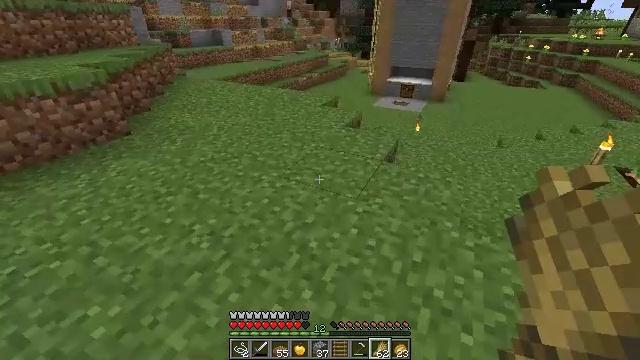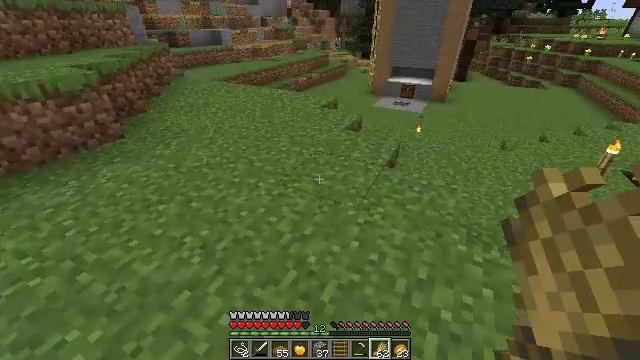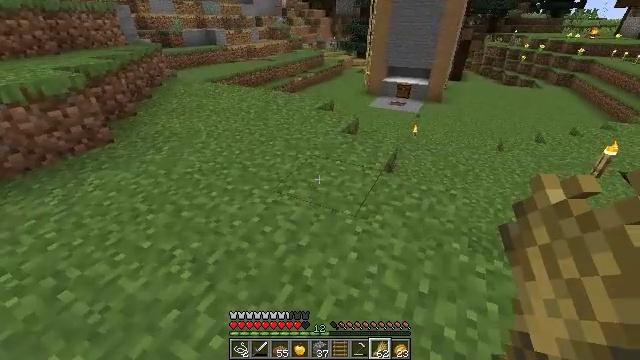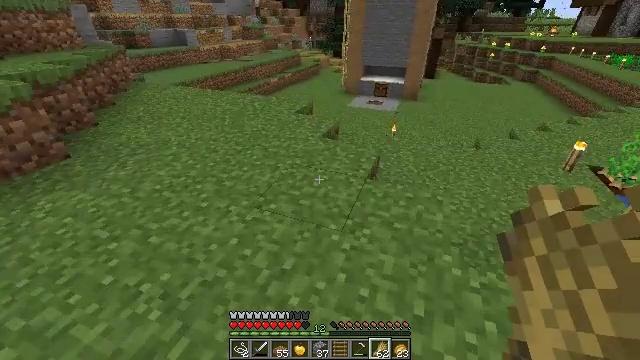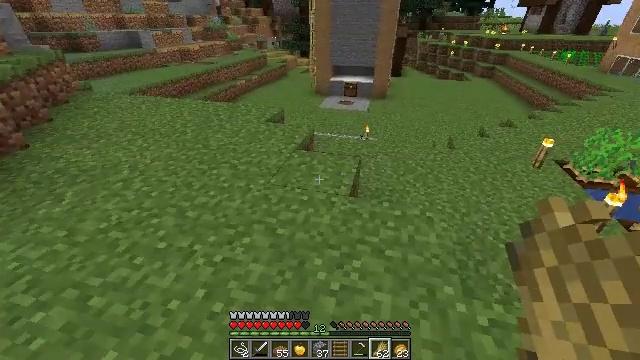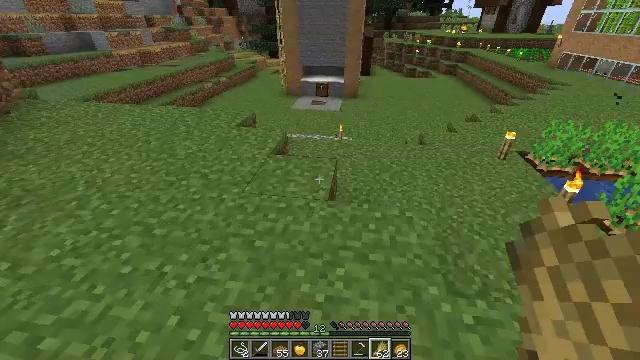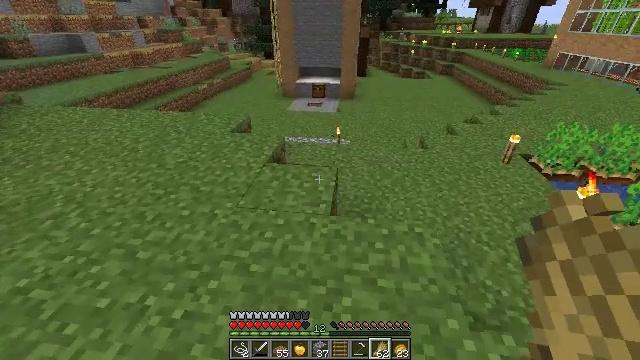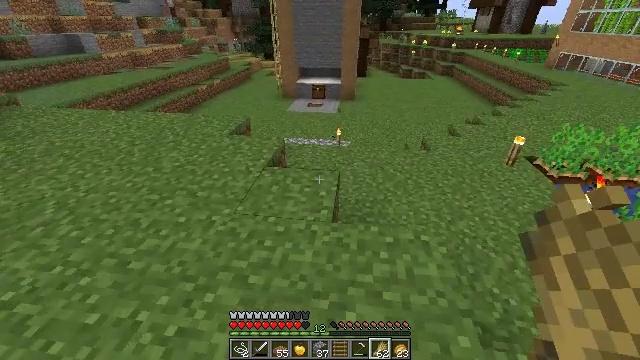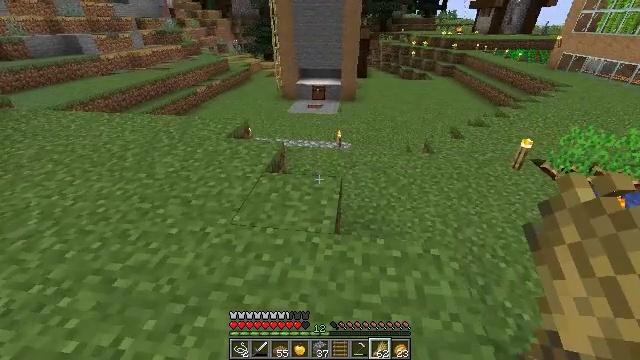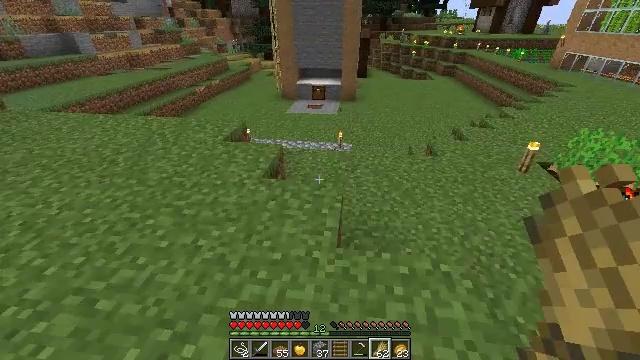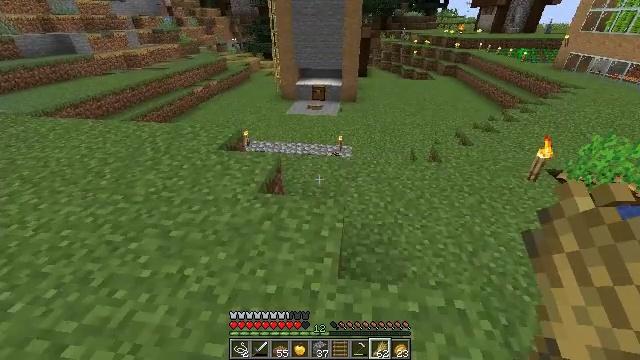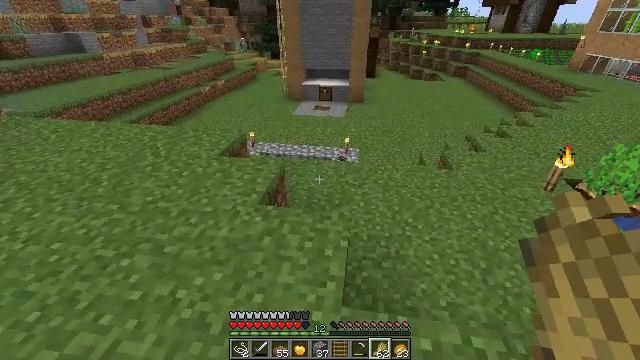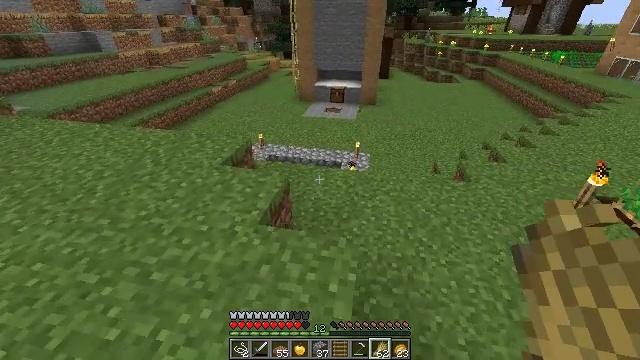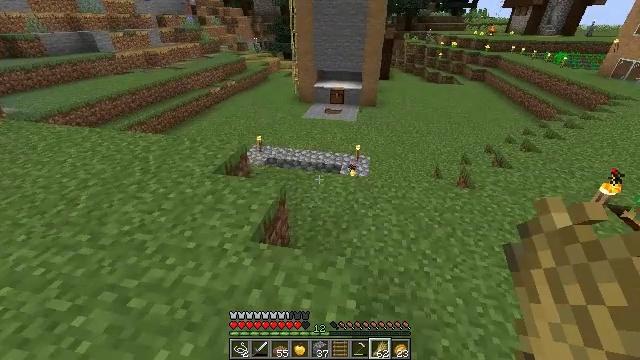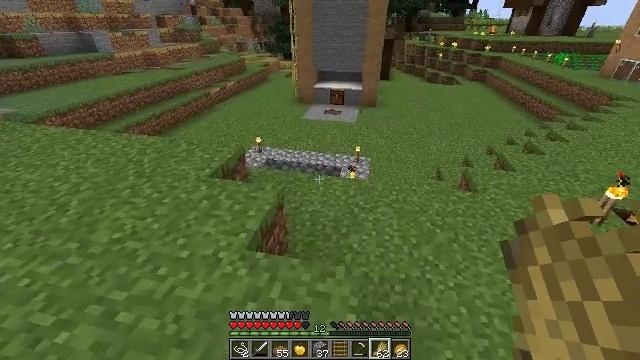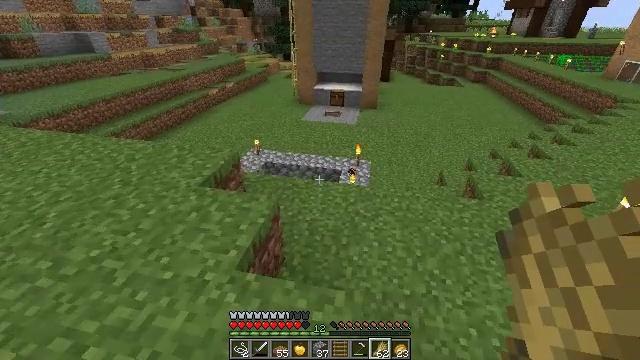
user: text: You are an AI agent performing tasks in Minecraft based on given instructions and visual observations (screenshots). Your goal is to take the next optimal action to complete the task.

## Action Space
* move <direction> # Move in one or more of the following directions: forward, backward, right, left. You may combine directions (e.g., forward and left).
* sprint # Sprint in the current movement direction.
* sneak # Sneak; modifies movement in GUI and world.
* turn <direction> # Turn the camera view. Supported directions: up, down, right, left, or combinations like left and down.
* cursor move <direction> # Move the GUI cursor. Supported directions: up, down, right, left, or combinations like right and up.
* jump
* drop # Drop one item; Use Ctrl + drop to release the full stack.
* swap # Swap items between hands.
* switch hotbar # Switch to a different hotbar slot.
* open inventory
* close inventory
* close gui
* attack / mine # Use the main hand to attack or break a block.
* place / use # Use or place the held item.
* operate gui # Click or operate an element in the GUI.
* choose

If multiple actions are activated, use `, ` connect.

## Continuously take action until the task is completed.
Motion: motion action
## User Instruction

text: Attack the jungle trapdoor to recycle it.
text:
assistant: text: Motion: move forward
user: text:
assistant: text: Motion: move forward
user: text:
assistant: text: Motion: move forward, turn right
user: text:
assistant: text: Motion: move forward, turn right
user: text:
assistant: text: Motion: move forward, turn right
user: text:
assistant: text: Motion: move forward
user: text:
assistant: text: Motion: move forward
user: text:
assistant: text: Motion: move forward
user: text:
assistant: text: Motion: move forward
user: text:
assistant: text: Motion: move forward
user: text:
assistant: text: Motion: move forward, turn left
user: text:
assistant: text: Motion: move forward, turn left
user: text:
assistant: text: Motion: move forward
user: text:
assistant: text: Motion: move forward
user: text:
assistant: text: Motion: move forward
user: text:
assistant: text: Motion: move forward
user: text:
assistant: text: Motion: move forward
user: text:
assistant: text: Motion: move forward
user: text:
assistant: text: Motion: move forward
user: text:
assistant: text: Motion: move forward
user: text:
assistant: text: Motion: move forward
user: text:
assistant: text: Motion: move forward
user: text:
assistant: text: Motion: move forward
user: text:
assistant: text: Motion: move forward
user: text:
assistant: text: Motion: move forward, turn right
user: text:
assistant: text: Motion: move forward, turn right and down
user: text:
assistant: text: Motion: move forward, turn right and down
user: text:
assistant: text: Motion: move forward, turn right and down
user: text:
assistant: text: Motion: move forward, turn right and down
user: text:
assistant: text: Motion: move forward, turn right